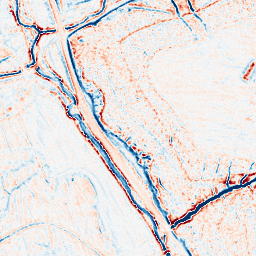
Category: edge_preserving
Decomposition family: bilateral
Decomposition parameters: d: 9
sigma_color: 25
sigma_space: 150
Upsampling method: bspline
Upsampling parameters: scale: 2
Upsampling scale: 2